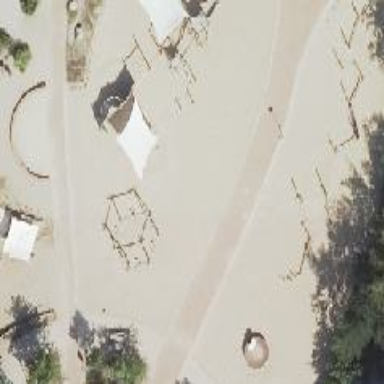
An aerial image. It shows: Playground area for leisure activities on the land.